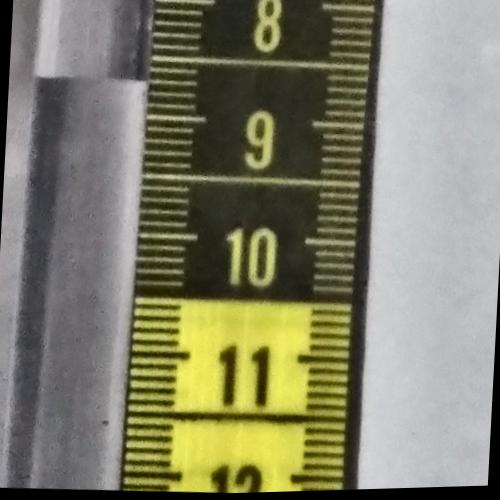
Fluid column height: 8.7 cm